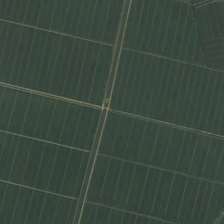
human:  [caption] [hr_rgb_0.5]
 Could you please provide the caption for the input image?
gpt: several pieces of farmlands are orderly together .

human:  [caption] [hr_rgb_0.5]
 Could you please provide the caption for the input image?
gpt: several pieces of farmlands are orderly together .

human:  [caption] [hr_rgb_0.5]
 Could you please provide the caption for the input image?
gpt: several pieces of farmlands are orderly together .

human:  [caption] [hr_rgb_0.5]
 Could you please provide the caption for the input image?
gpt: several pieces of farmlands are orderly together .

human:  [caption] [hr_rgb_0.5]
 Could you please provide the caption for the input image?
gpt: several pieces of farmlands are orderly together .